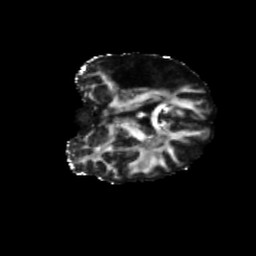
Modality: FA
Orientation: coronal
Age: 36
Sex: female
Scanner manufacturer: siemens
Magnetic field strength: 3 T
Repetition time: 5.47 s
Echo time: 0.0854 s